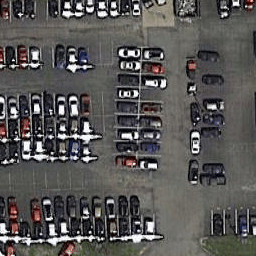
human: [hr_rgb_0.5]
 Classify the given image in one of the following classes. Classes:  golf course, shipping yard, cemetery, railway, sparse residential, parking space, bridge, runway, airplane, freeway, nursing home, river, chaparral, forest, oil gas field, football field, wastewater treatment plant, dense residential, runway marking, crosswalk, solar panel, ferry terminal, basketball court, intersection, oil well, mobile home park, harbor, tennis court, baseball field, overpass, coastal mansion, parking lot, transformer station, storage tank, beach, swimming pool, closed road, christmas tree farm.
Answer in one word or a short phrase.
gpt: parking lot